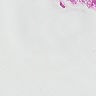
Metastatic tissue present: no